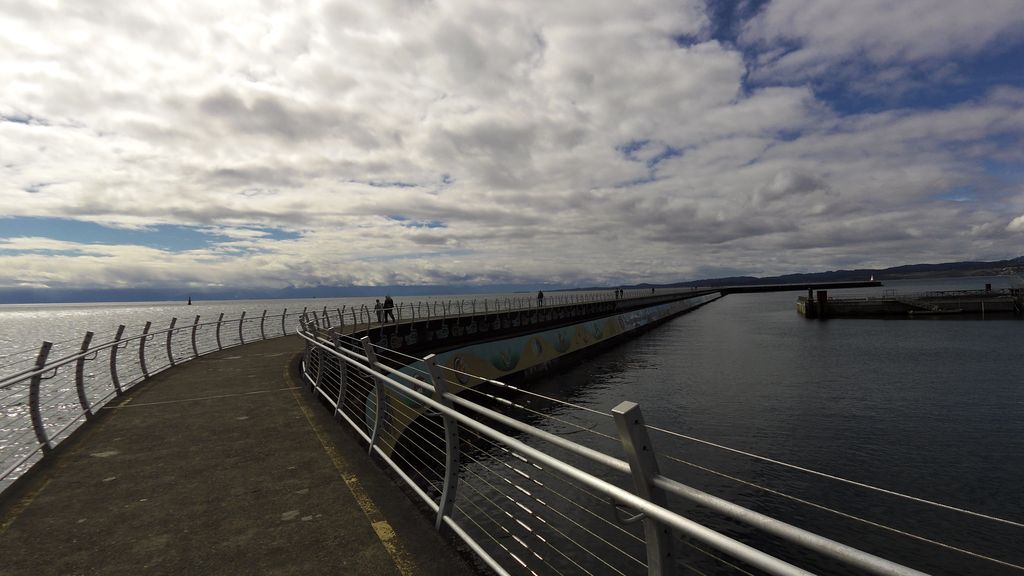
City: victoria